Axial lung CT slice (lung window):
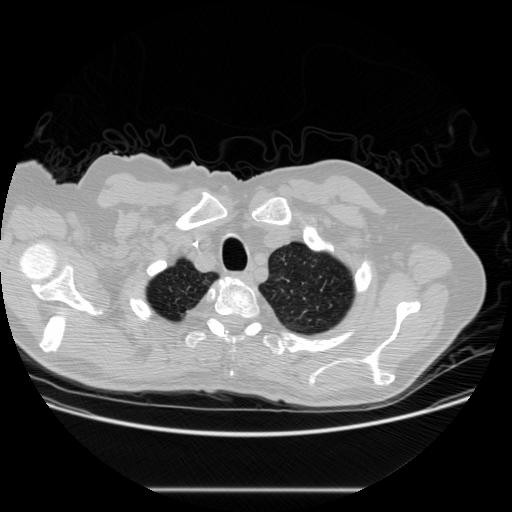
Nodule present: no